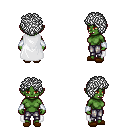
a pixel art fantasy rpg character, female body template, orc, green skin, white cape, metal pants, white curly afro hairstyle, white cloth bracers, brown slippers, four views (front, back, left, right), 2x2 character sprite sheet, small pixel art, hard edges, no anti-aliasing